Question: I'm trying to achieve something like the wrapped ListView in the language selector in the Android setup.
I looked through Android Studio but can't seem to find anything like it.
Is there a way to achieve something like this ?

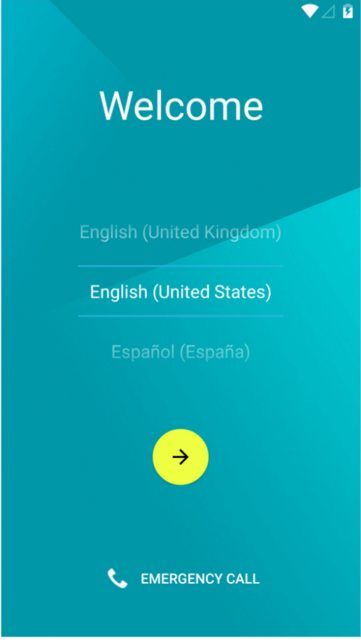
Answer: '''
CharacterPickerWindow mOptions = new CharacterPickerWindow(activity);
setPickerData(mOptions.getPickerView());
mOptions.setSelectOptions(0, 0, 0);
mOptions.setOnoptionsSelectListener(new CharacterPickerWindow.OnOptionsSelectListener() {
@Override
public void onOptionsSelect(int options1, int option2, int options3) {
}
});
mOptions.showAtLocation(v, Gravity.BOTTOM, 0, 0);
'''
> For more see this <URL>